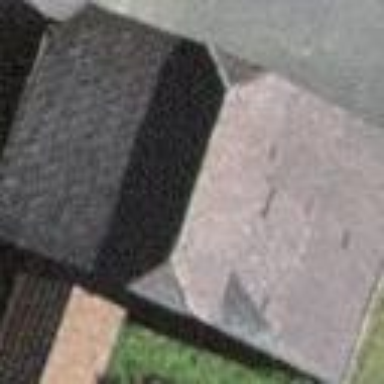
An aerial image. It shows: Barn.